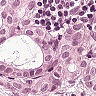
Metastatic tissue present: yes